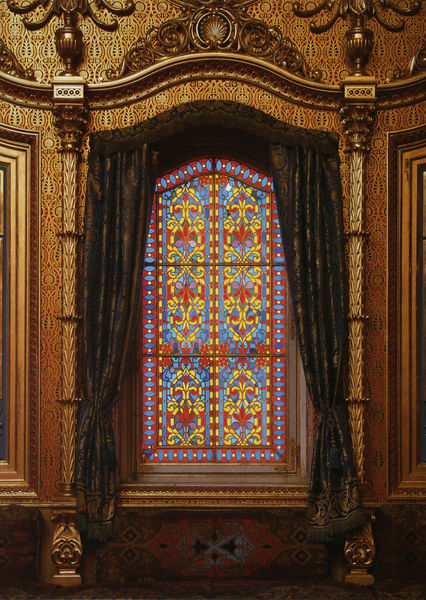
Titel: Türkischer Saal, Fenster
Künstler: Hofkunstanstalt Franz X. Zettler
Standort: Schachen
Institution: Königshaus
Schlagwörter: blau, gemälde, schatten, weiß, gelb, braun, bunt, fenster, frankreich, geschwungen, glas, holz, licht, paris, raum, schwarz, säule, säulen, zimmer, rot, schloss, malerei, muster, ornament, teppich, alt, architektur, barock, falten, rahmen, samt, bild, innenraum, vorhang, felder, kirche, fransen, gold, kordeln, stoff, decke, theater, umrandung, ranken, vase, schwung, relief, farbig, bogen, türen, giebel, bank, dekoration, bordüre, gardine, vorhänge, detail, symmetrie, dekor, ornamente, verzierung, stuck, vasen, bronze, foto, fotografie, photographie, offen, orient, scheiben, scheibe, mosaik, bleiglas, brokat, schnitzerei, photo, fries, sims, buntglas, farbfoto, glasfenster, glasmalerei, fensterbank, muschel, pavillon, gerafft, sechs, ornamentik, aufnahme, bahnen, schabracke, bund, ädikula, fenste, säulenordnung, ordnung, podeste, solbank, ludwig ii., panel, prunkvoll, buntglasfenster, tapeten, täfelung, mini, linderhof, gardienen, gesimt, glafenster, ädikulaartig, saule, überladedn, maurischer tempel